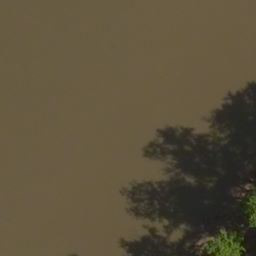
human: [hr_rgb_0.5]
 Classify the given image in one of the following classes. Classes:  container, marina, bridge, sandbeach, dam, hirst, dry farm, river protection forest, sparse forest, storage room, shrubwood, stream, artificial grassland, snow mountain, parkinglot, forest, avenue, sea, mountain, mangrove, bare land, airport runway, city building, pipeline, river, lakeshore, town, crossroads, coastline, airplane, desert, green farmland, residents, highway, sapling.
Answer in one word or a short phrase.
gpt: river protection forest